Interaction volume radius: 10 \u00c5
Interaction volume height: 30 \u00c5
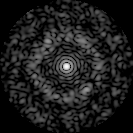
Disorder parameter: 0.7754